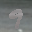
Label: 9